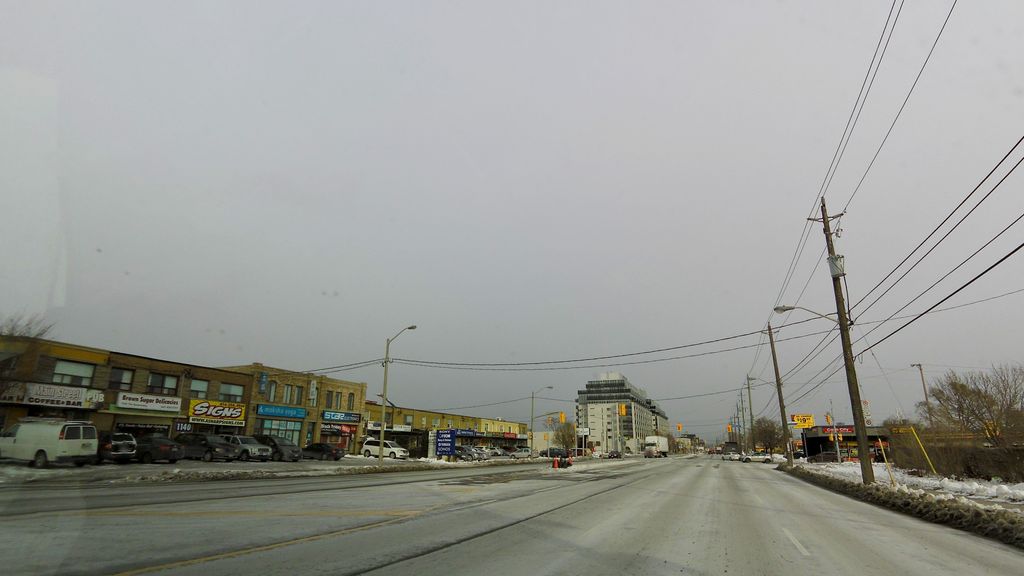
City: toronto